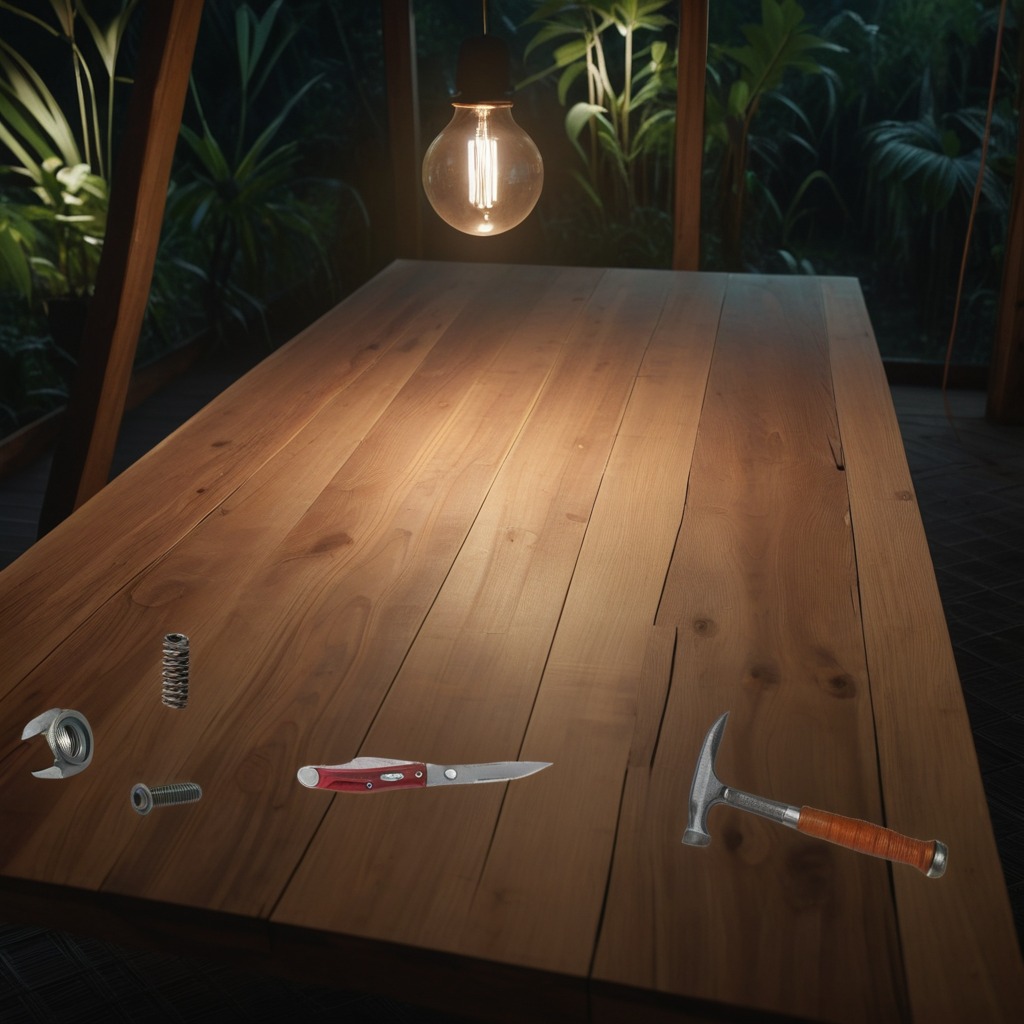
A utility knife, a metal machine screw, a hammer, a coiled metal spring, and a metal nut are lying on a wooden table inside a jungle field workshop tent at night.